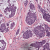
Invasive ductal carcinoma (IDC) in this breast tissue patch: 1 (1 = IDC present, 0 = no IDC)